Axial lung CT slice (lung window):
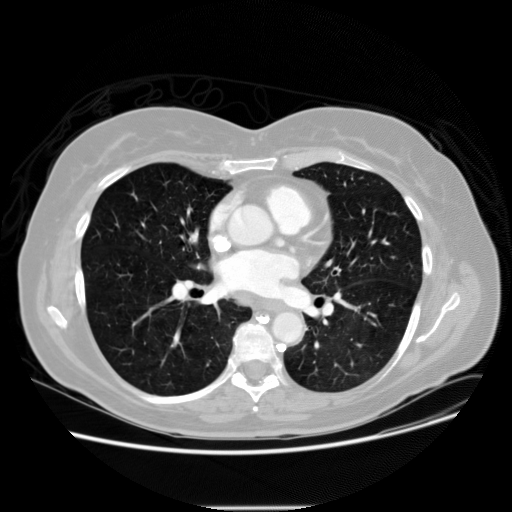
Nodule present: no